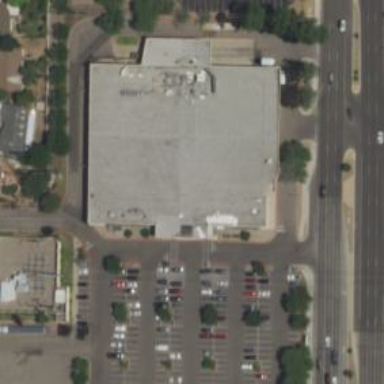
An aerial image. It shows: Supermarket located in building.